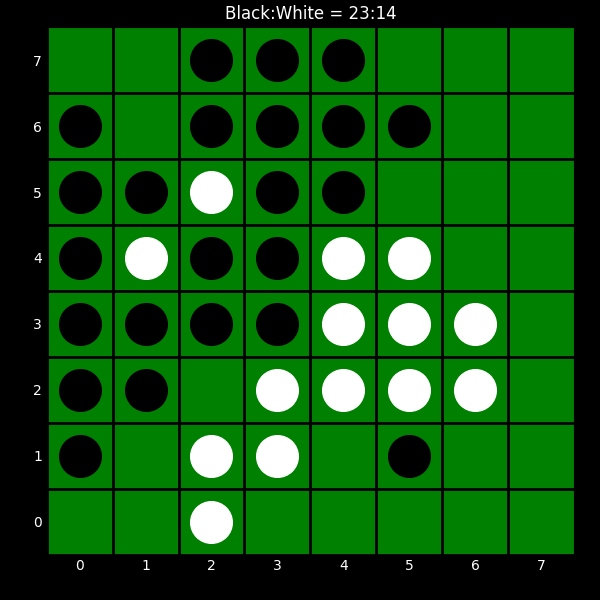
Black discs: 23
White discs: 14